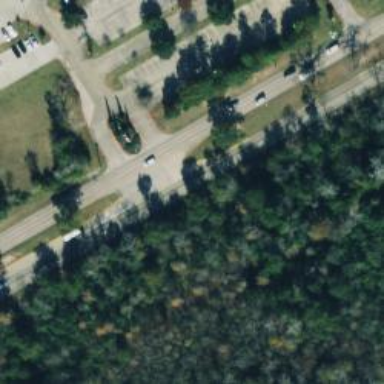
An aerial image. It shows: Secondary link road.